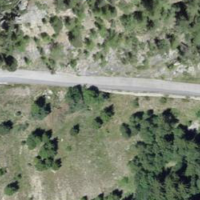
EUNIS habitat code: 44
Species observed at this site:
Melitaea didyma
Polyommatus icarus